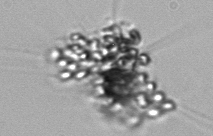
Label: Chaetoceros_didymus_TAG_external_flagellate